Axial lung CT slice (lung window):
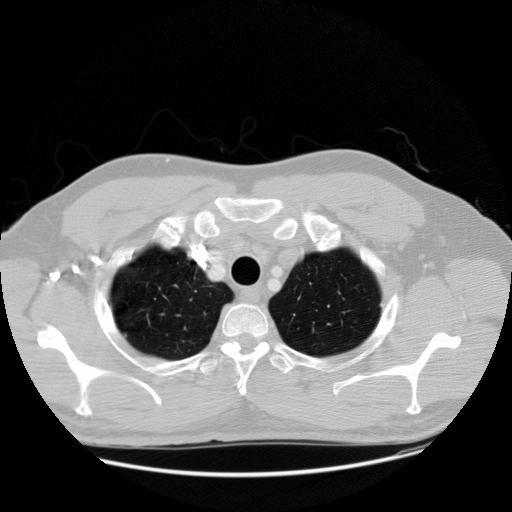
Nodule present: no